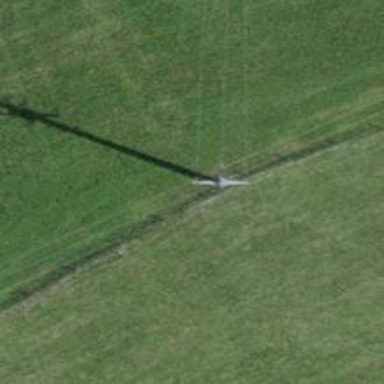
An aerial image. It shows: Utility pole in the area.